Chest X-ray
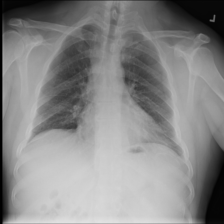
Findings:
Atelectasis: negative
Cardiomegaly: negative
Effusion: negative
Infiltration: negative
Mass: negative
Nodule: negative
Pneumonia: negative
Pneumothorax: negative
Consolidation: negative
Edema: negative
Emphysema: negative
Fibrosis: negative
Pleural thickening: negative
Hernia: negative